Question: I would like to obtain a greater variety of colours in the lines/points on this scatterplot:

'''
require(ggplot2)
dt.gg <- read.csv("http://goo.gl/5yjEZ")
dt.gg$X <- NULL
dt.gg$X.1 <- NULL
ggplot(dt.gg, aes(x=base, y=pred, color=hospital,group=hospital)) + geom_point(shape=1) +
geom_line()+ theme(legend.position="none") + scale_fill_brewer(palette=3)
'''
'scale_fill_brewer' doesn't seem to work
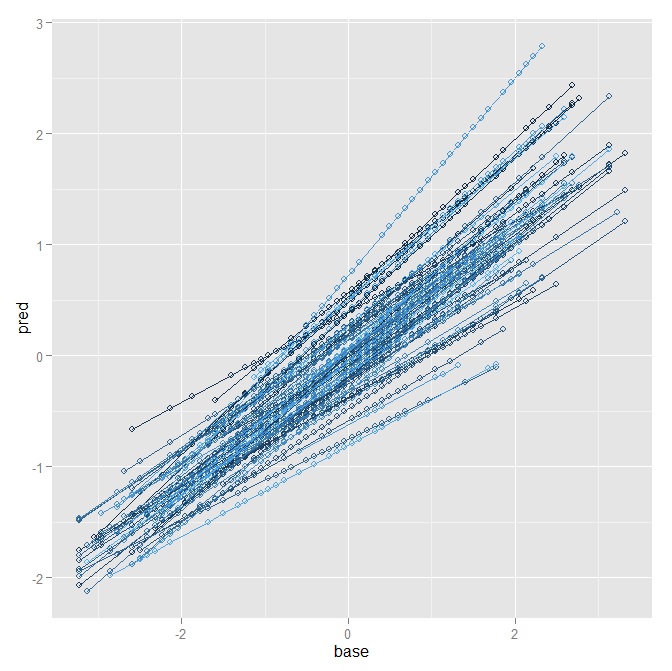
Answer: Try: 'scale_colour_gradientn(colours = rainbow(7))'.